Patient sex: M
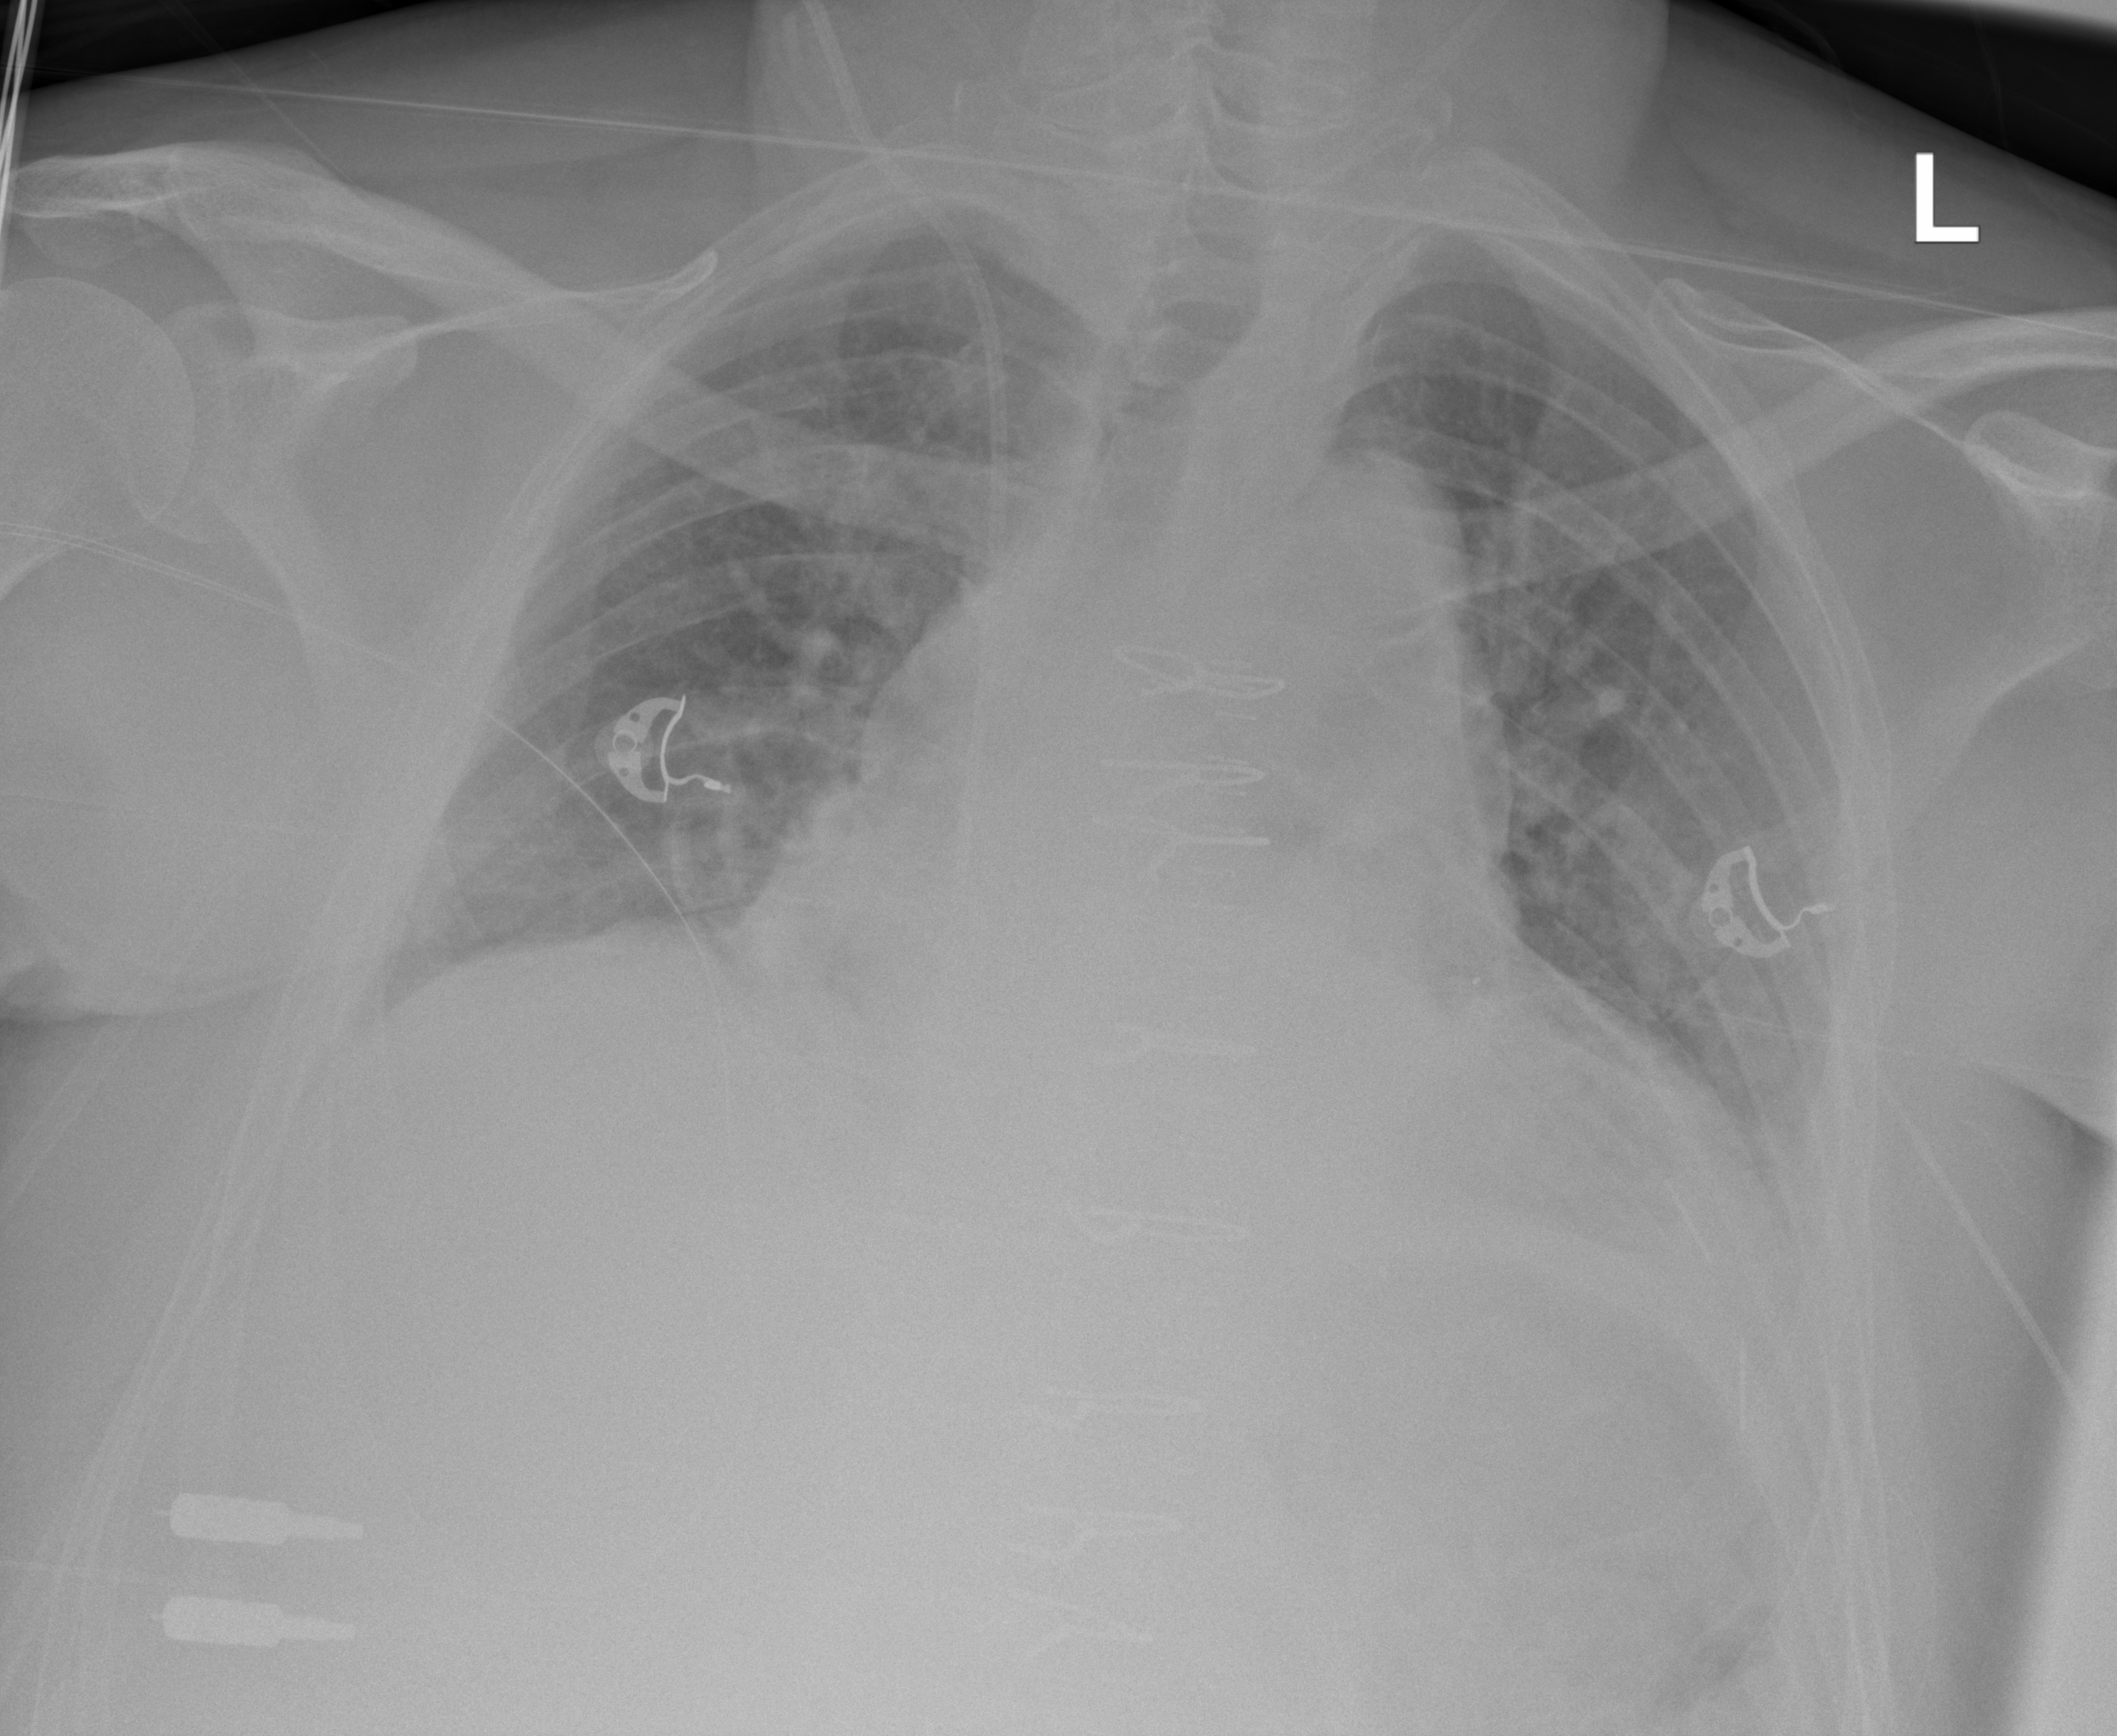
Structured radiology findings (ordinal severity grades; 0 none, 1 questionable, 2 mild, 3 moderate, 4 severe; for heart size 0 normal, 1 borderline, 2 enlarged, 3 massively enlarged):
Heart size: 2
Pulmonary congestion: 2
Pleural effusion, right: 1
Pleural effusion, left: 2
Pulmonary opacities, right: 0
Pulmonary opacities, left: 0
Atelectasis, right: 2
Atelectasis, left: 2